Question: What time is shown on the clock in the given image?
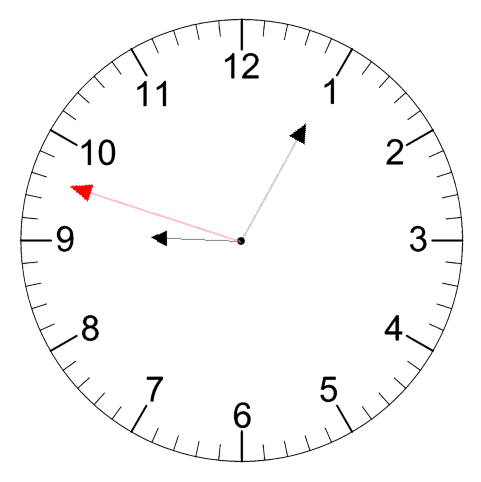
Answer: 09:04:48